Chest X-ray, PA view. Patient: 19 years old, sex F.
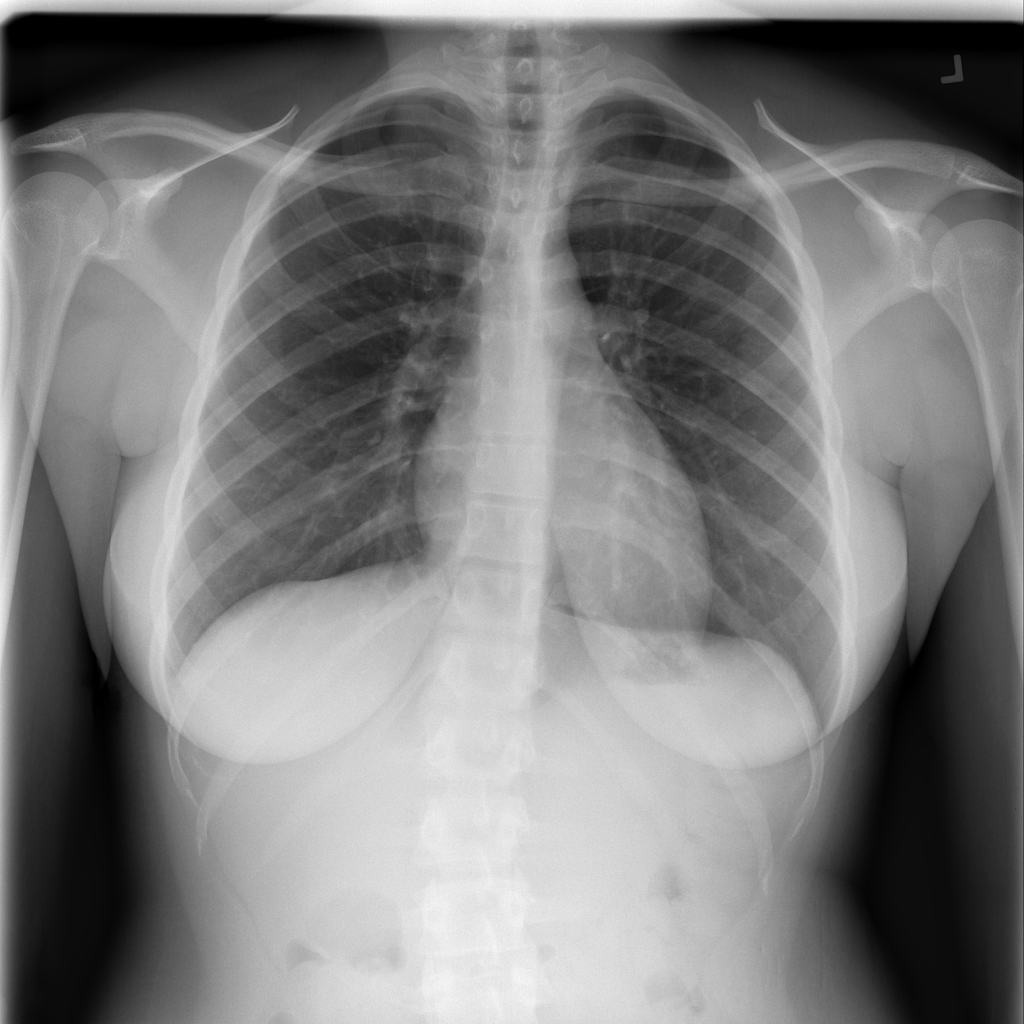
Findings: No Finding